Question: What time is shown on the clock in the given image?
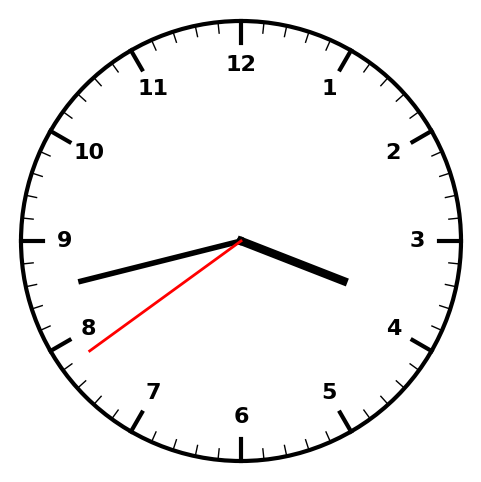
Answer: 03:42:39